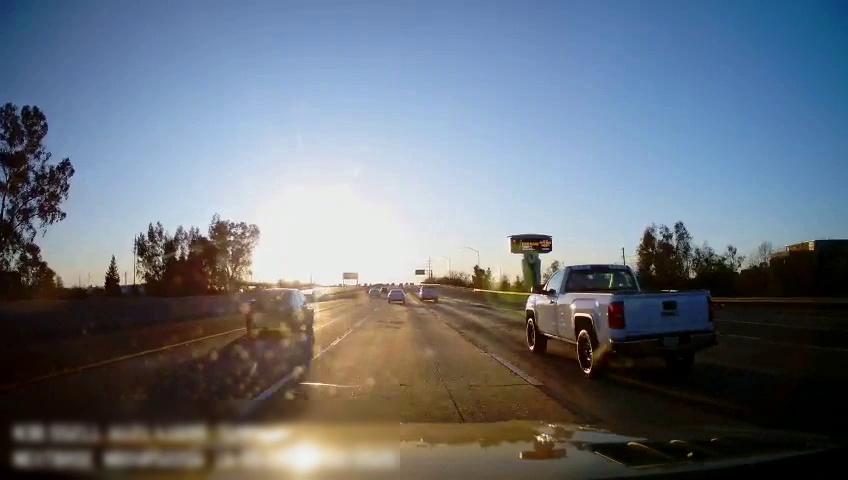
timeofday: Day
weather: Sunny
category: Drivable Space
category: Vehicles | Truck
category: Vehicles | Car
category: Vehicles | Car
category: Vehicles | Car
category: Vehicles | Car
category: Vehicles | SUV
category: Lanes | Alternate Lane
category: Lanes | Alternate Lane
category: Lanes | Current Lane
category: Lanes | Alternate Lane
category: Lanes | Alternate Lane
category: Traffic | Signs
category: Traffic | Signs